Field crop: tomato
Growth stage: 1
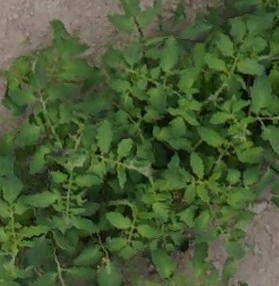
Species: tomato